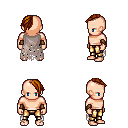
a pixel art fantasy rpg character, male body template, human, light skin, gray tattered cape, gold greaves, brunette long mohawk hairstyle, leather bracers, four views (front, back, left, right), 2x2 character sprite sheet, small pixel art, hard edges, no anti-aliasing